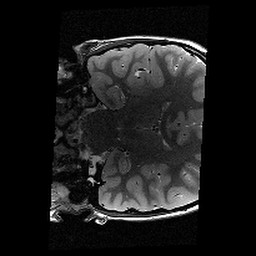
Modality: T2w
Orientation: coronal
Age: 9
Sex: male
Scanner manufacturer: siemens
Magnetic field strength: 3 T
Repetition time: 9.23 s
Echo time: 0.067 s